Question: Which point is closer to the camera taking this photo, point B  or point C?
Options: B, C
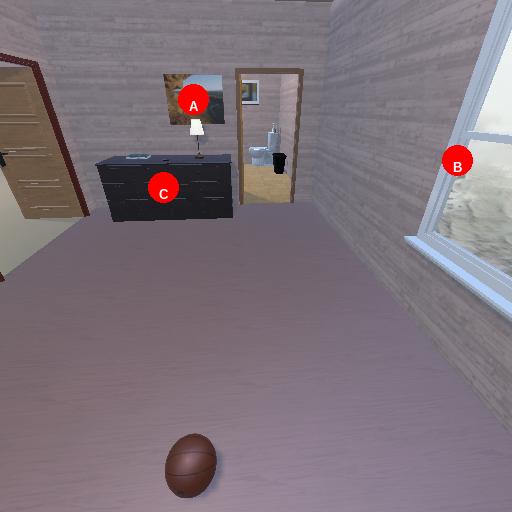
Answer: B